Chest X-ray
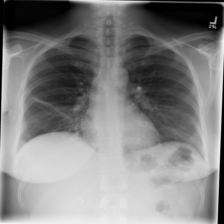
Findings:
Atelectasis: positive
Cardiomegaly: negative
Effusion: negative
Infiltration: negative
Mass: negative
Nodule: negative
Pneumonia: negative
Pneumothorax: negative
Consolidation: negative
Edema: negative
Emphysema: negative
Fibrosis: negative
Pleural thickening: negative
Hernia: negative